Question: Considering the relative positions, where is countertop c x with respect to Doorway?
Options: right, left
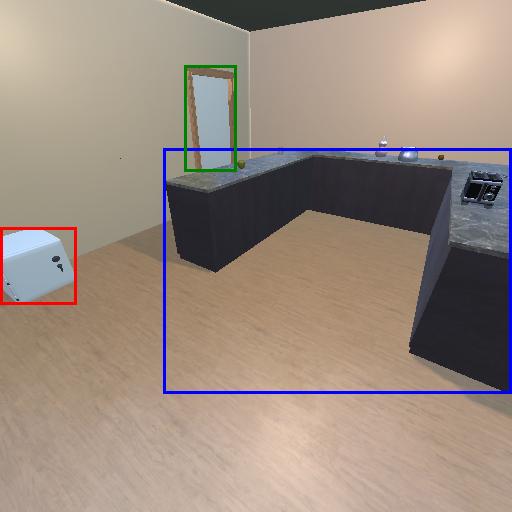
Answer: right